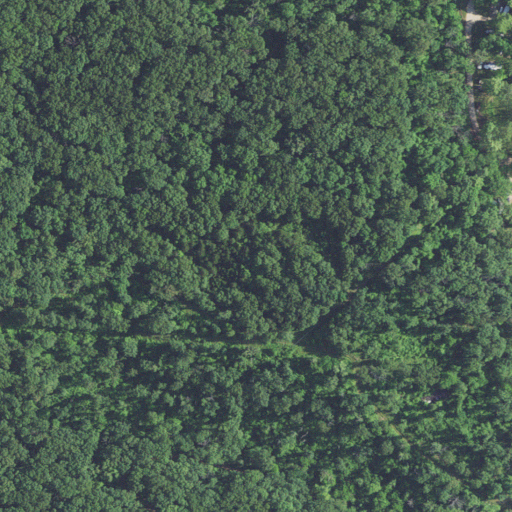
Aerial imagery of valley in Missouri named Cotton Hollow containing deciduous forest, open development, low intensity development, and medium intensity development